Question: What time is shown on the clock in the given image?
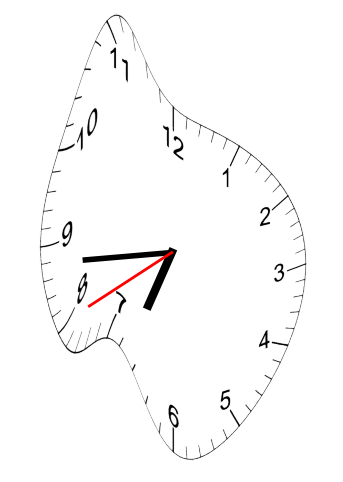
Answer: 06:43:40